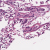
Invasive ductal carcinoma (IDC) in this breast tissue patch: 1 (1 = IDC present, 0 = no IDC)